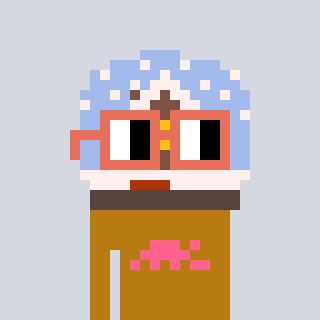
a pixel art character with square orange glasses, a snow globe-shaped head and a gold-colored body on a cool background